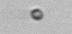
Label: nanoplankton_mix